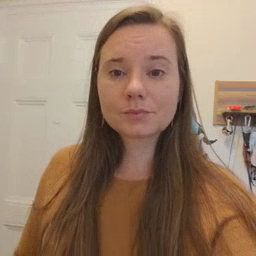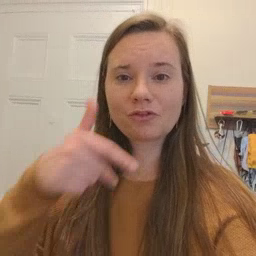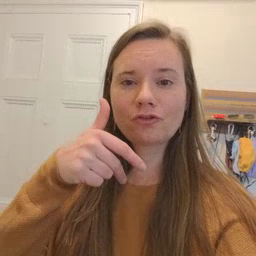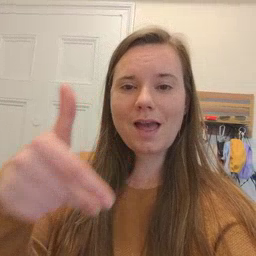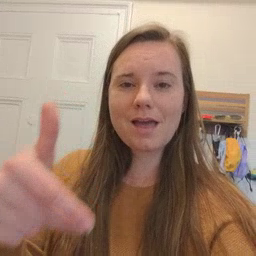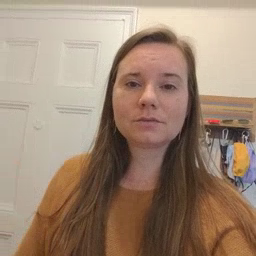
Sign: ride